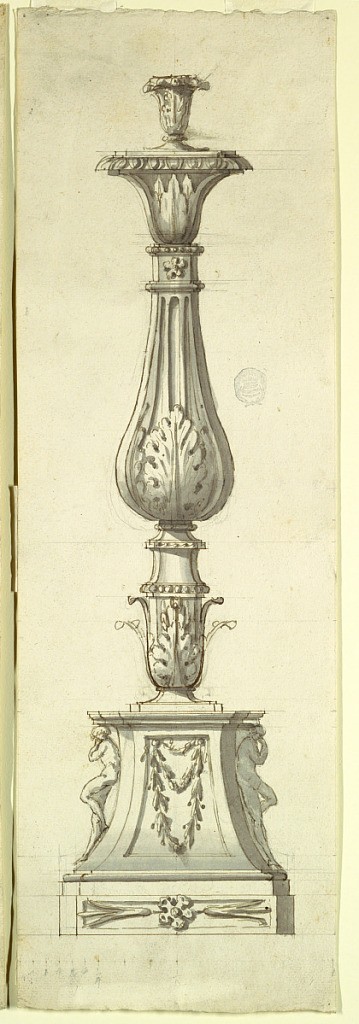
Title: Design for a Candlestick
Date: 1775–1800
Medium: Graphite, pen and ink, brush and watercolor on paper
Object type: Drawing
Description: Candlestick. Baluster form with acanthus leaves. Pedestal base with two nude figures and swags.